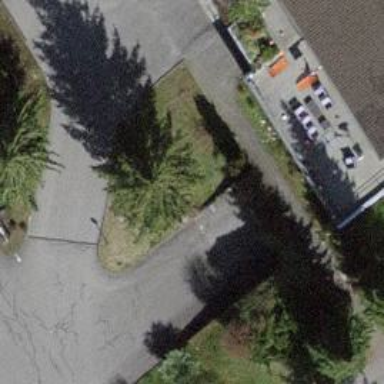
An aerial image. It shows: Parking entrance.